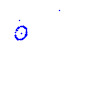
Particle: proton